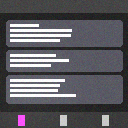
Screen state: on